Field crop: maize
Growth stage: 2
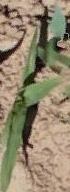
Species: maize